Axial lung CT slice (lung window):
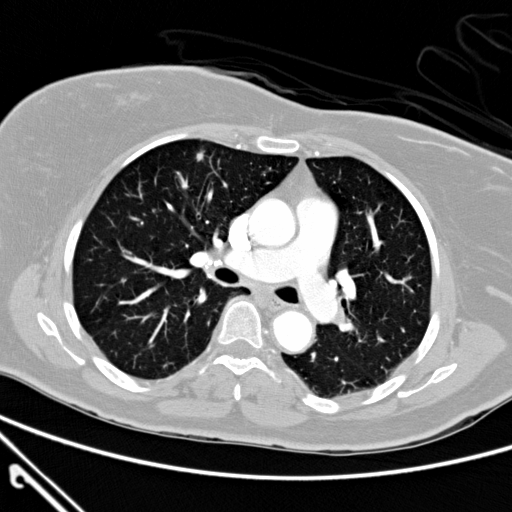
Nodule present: yes
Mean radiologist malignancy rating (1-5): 3